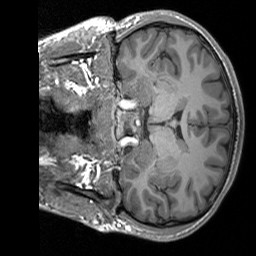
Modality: T1w
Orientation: coronal
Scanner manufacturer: siemens
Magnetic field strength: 3 T
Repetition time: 1.76 s
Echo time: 0.0022 s